Field crop: maize
Growth stage: 2
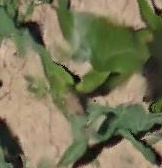
Species: maize